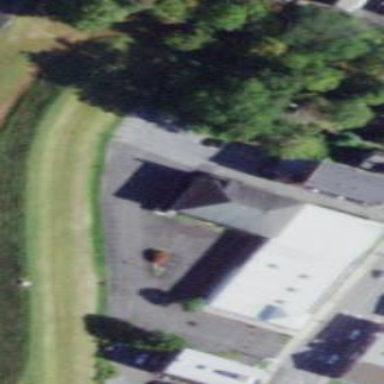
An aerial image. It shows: Building that houses furniture shop.